Field crop: maize
Growth stage: 2
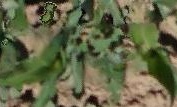
Species: maize